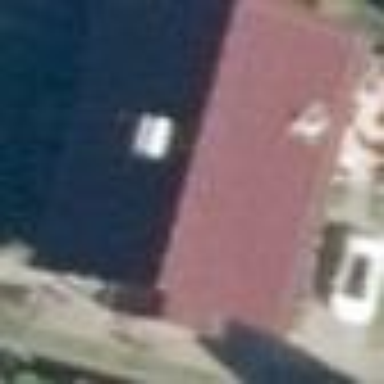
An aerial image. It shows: Residential building with gabled roof.